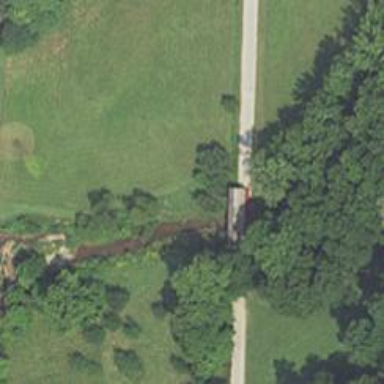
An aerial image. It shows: Unclassified road with covered bridge.